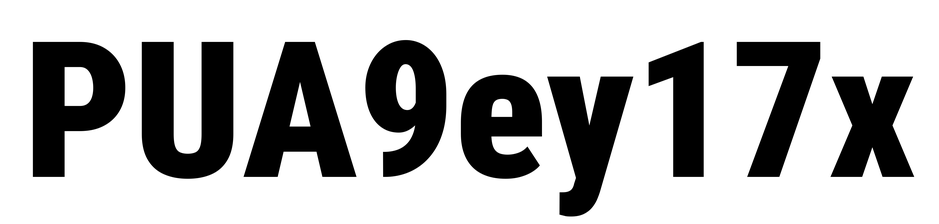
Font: Roboto_Condensed_Black